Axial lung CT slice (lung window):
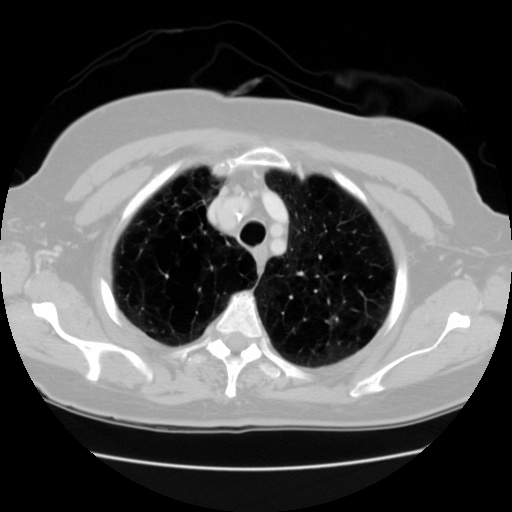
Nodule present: no